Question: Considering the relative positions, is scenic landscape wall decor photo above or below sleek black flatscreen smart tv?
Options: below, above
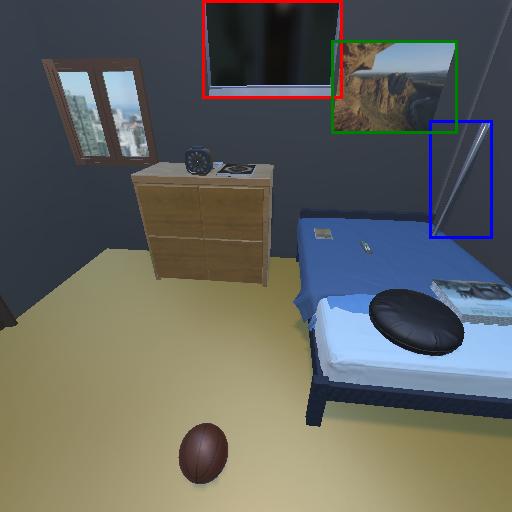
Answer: below